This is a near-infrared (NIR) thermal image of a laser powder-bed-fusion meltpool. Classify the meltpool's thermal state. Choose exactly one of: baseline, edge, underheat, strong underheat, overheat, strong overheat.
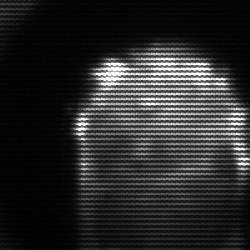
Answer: baseline